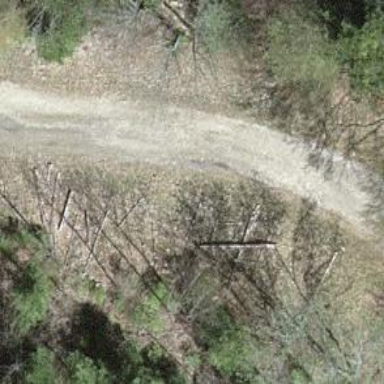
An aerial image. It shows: Track with grade 2 gravel surface.